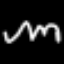
Label: squiggle